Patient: sex F, age 58
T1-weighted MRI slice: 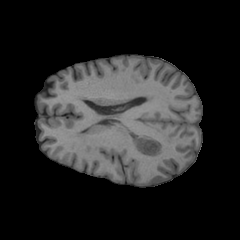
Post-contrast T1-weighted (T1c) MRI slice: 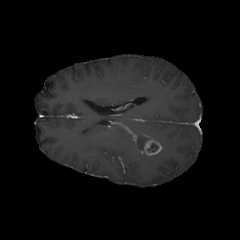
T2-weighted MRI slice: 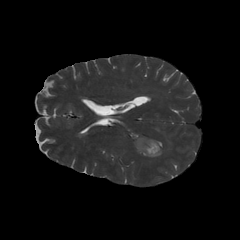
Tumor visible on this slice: yes
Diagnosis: Glioblastoma, IDH-wildtype
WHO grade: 4